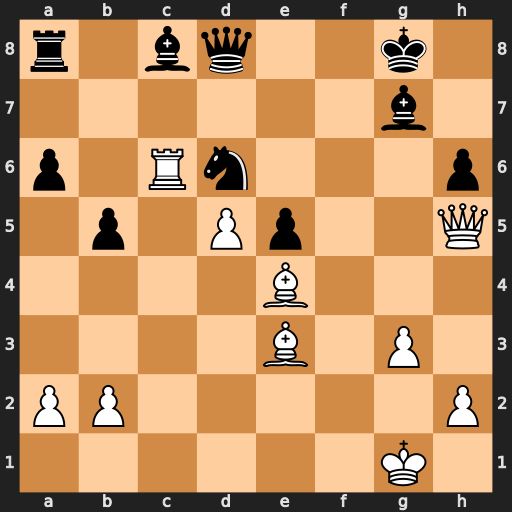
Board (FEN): r1bq2k1/6b1/p1Rn3p/1p1Pp2Q/4B3/4B1P1/PP5P/6K1
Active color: w
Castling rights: -
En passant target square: -
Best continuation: Bxh6 Nxe4 Bxg7